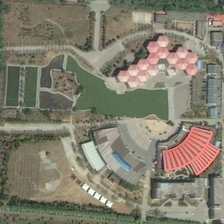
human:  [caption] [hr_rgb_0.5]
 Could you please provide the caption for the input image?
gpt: here is a red roof arc building and a red roof honeycomb building near a lake  together with some other buildings .

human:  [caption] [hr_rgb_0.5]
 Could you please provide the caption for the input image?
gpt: this is a smart resort with several red buildings and two blocks or bare land inside it .

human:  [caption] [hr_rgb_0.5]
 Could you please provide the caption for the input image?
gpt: here is a red roof arc building and a red roof honeycomb building near a lake  together with some other buildings .

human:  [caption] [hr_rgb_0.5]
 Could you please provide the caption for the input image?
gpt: here is a red roof arc building and a red roof honeycomb building near a lake  together with some other buildings .

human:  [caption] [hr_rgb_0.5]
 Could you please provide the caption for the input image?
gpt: several buildings and a pond are in a resort surrounded by green trees .